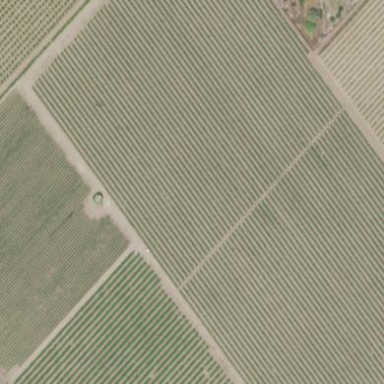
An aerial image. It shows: Vineyard growing grapes.